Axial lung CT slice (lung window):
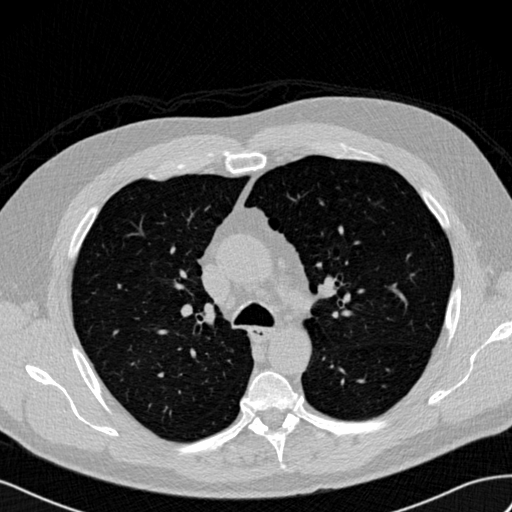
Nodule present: no